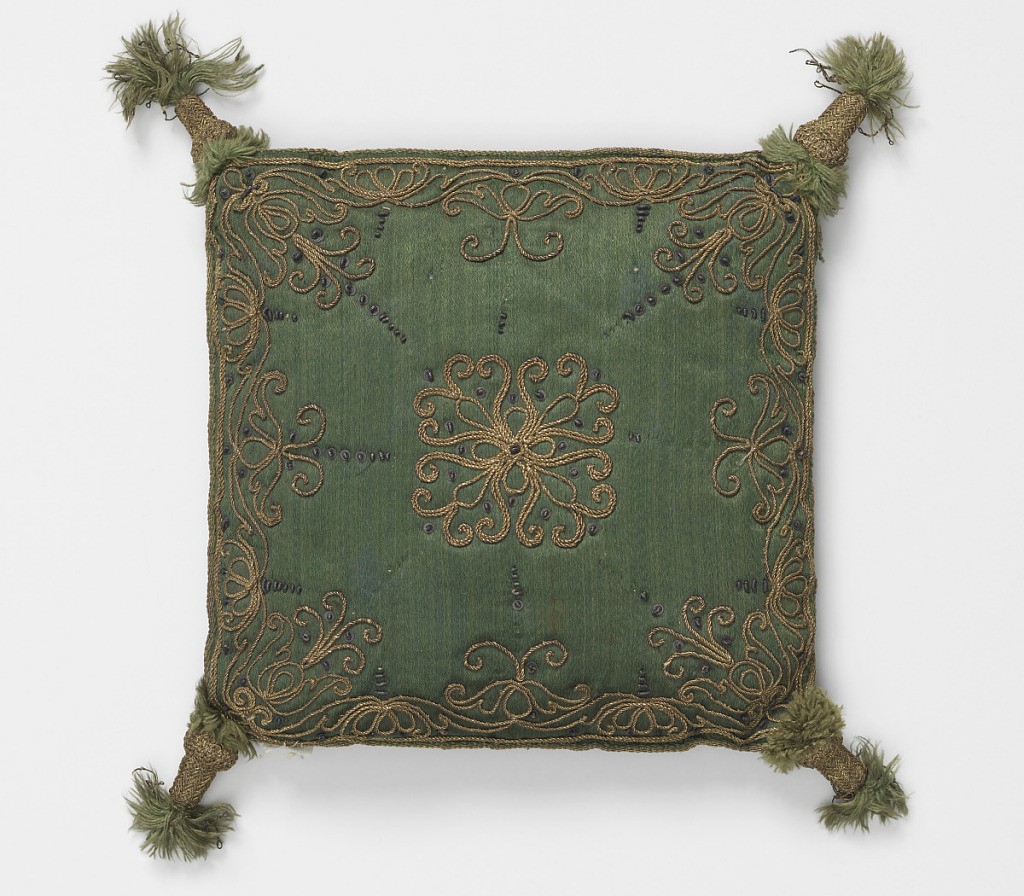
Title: Cushion
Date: late 17th–early 19th century
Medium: silk, metallic thread Technique: embroidered
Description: Small cushion of dark green satin embroidered in gold cord. Corners have tassels.